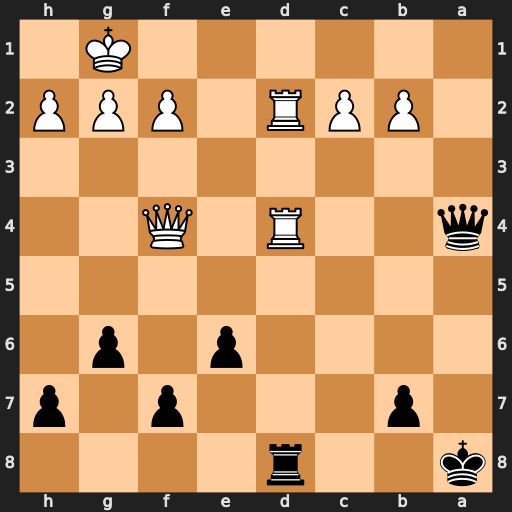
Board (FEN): k2r4/1p3p1p/4p1p1/8/q2R1Q2/8/1PPR1PPP/6K1
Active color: b
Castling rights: -
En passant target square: -
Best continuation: Qa1+ Rd1 Qxd1+ Rxd1 Rxd1#